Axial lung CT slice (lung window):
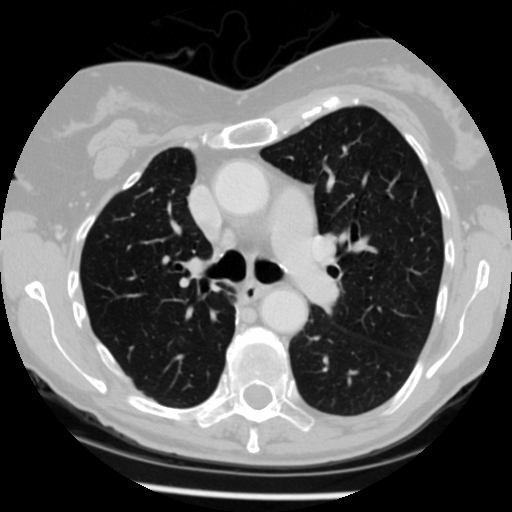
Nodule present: no